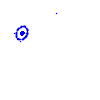
Particle: electron